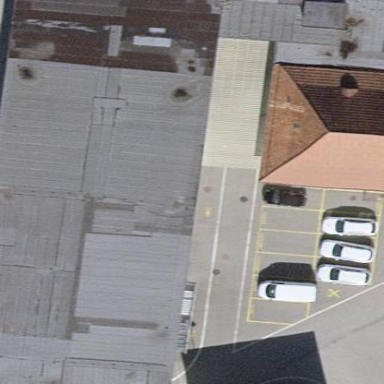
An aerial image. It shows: Industrial building.